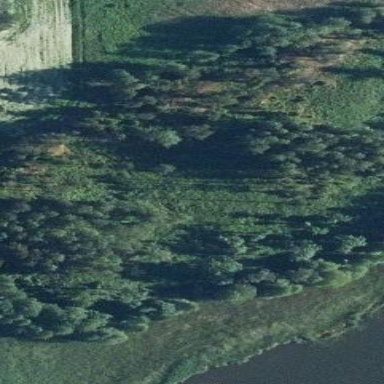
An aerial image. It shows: Beautiful woodland area.